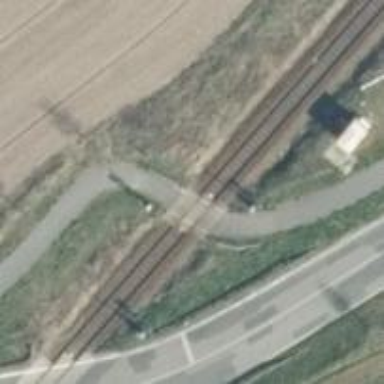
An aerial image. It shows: Crossing for the railway.